Aerial crown-view tile of a tropical tree (Barro Colorado Island, Panama), acquired 20241112:
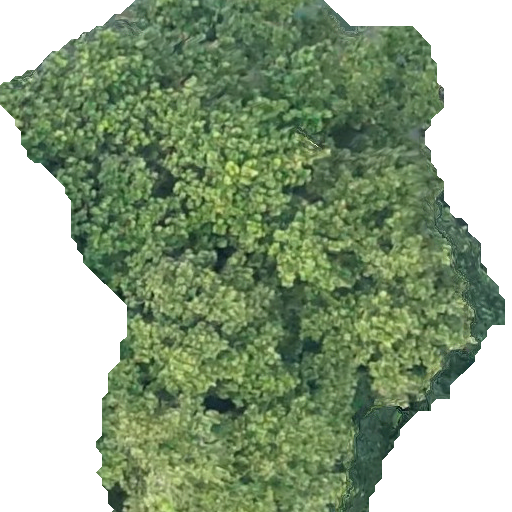
Species: Anacardium excelsum
GBIF accepted scientific name: Anacardium excelsum
Crown area: 301.998 m²